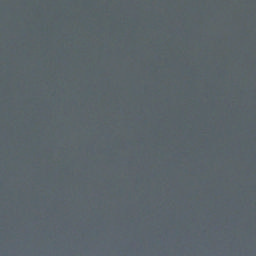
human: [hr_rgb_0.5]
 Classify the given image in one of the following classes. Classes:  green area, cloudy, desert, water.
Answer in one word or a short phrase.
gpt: cloudy